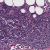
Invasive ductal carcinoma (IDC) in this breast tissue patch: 0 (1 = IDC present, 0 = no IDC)